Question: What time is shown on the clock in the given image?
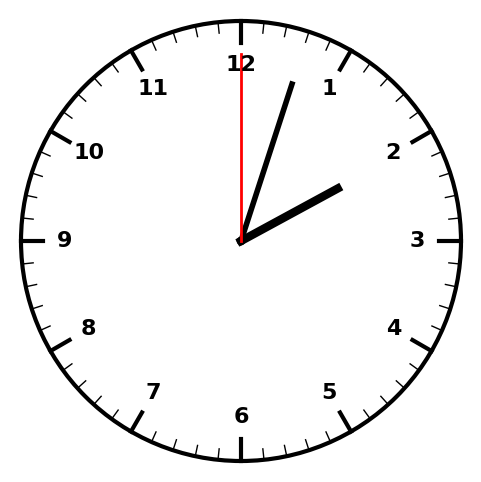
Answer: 02:03:00